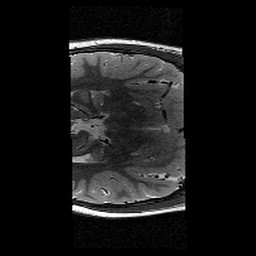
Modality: T2w
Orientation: axial
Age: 10
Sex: female
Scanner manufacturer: siemens
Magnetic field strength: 3 T
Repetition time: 9.23 s
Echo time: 0.067 s